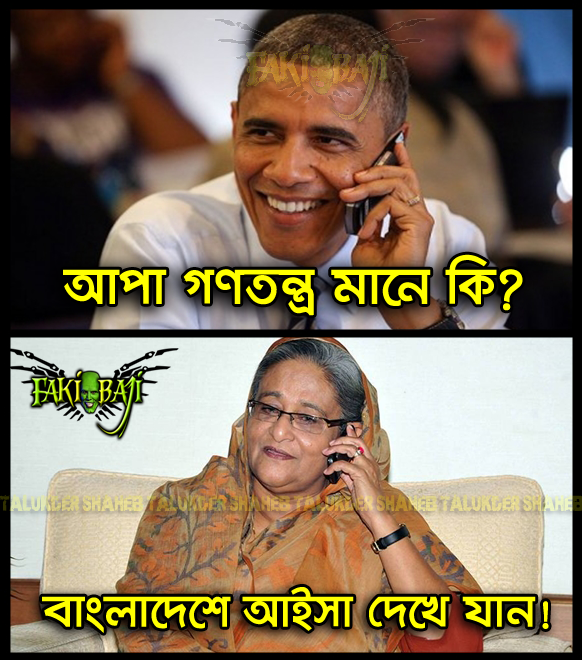
Caption: আপা গণতন্ত্র মানে কি? বাংলাদেশ আইসা দেখে যান!
Label: hate